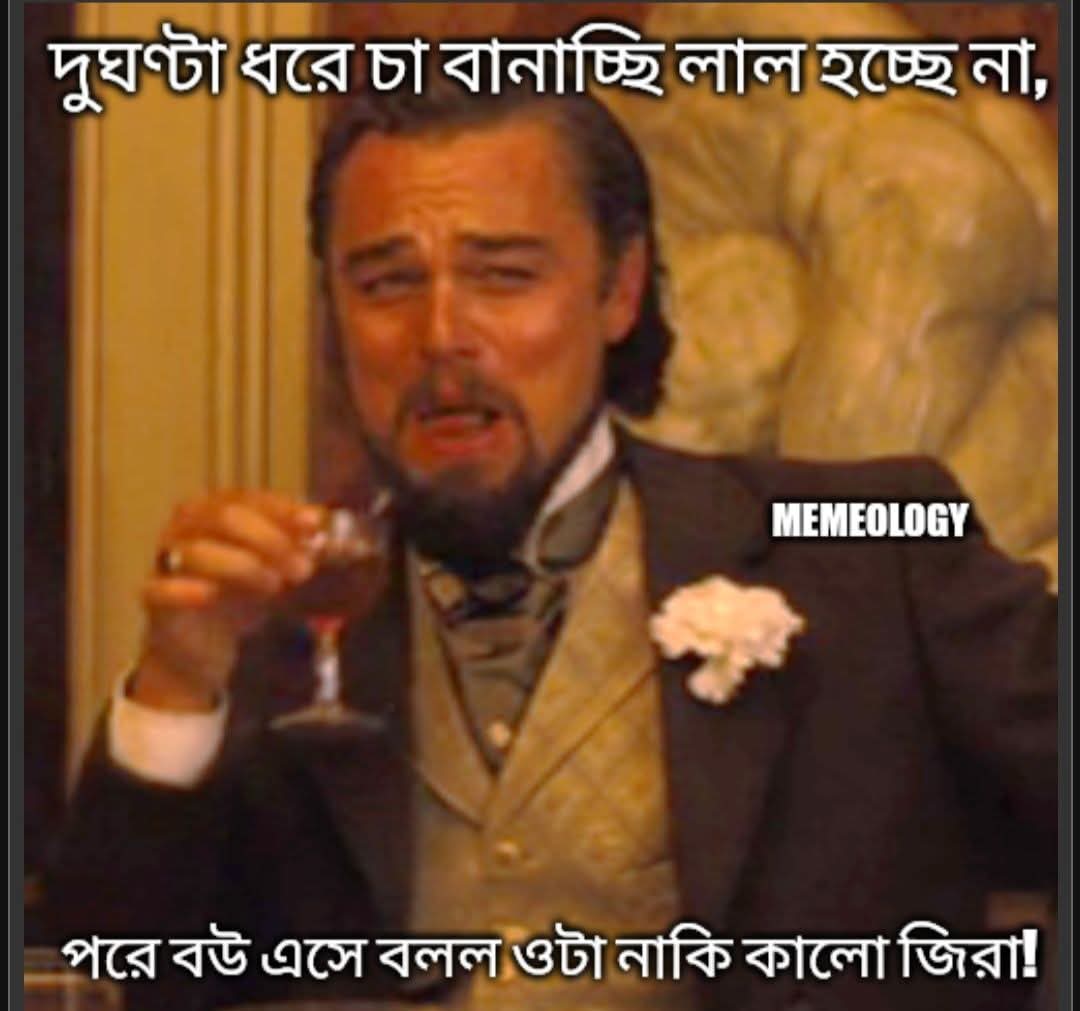
Text: দুঘণ্টা ধরে চা বানাচ্ছি লাল হচ্ছে না,
পরে বউ এসে বলল ওটা নাকি কালো জিরা!
Label: Non Hate